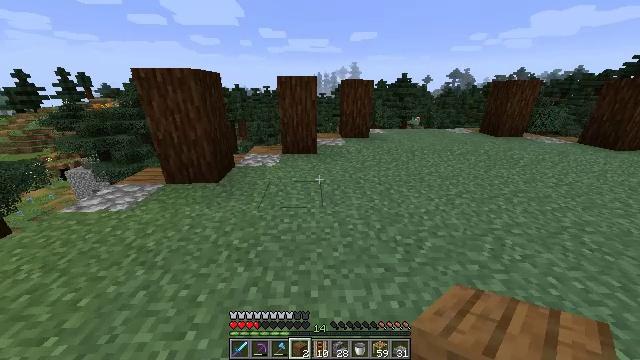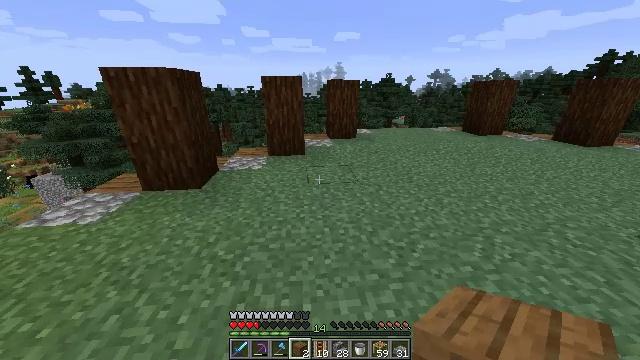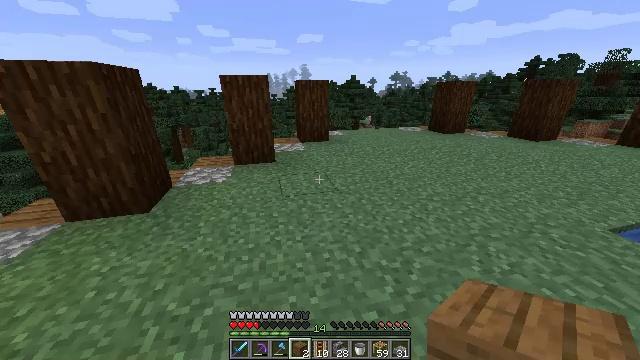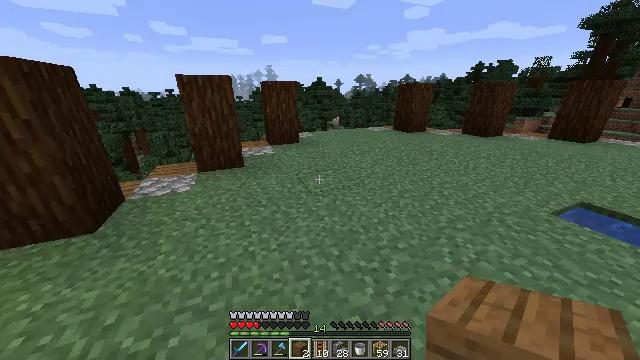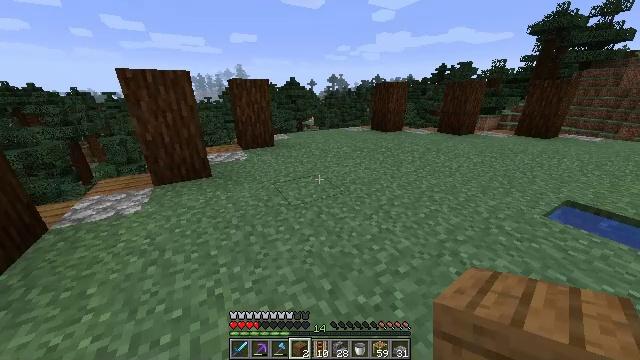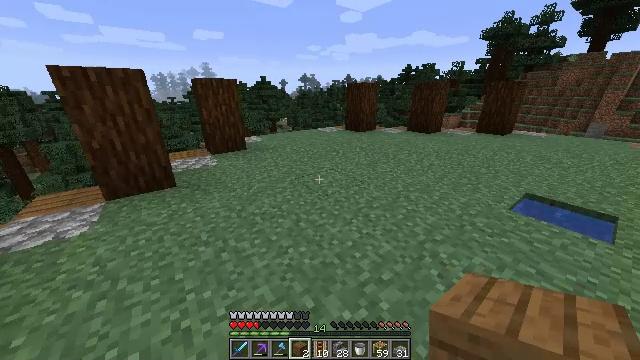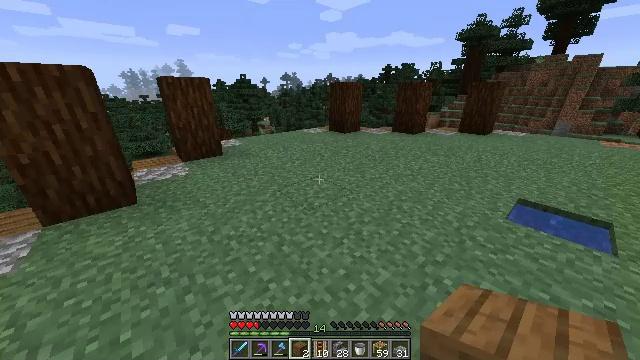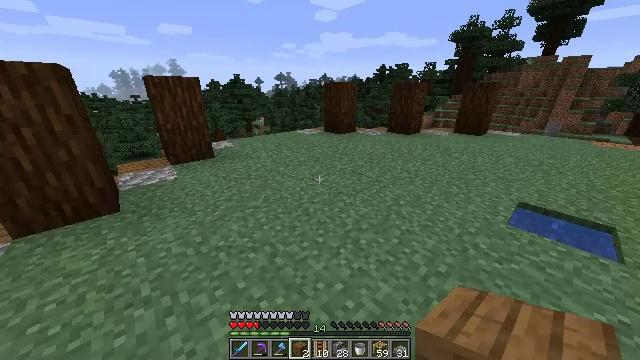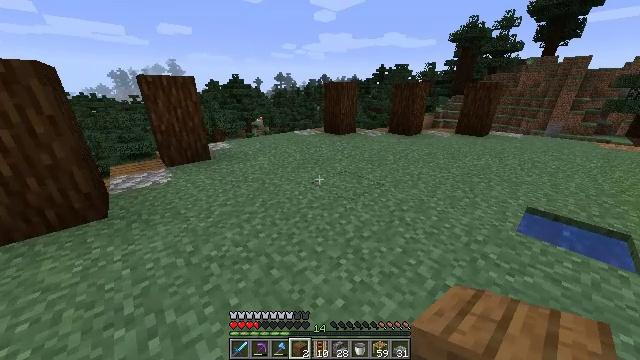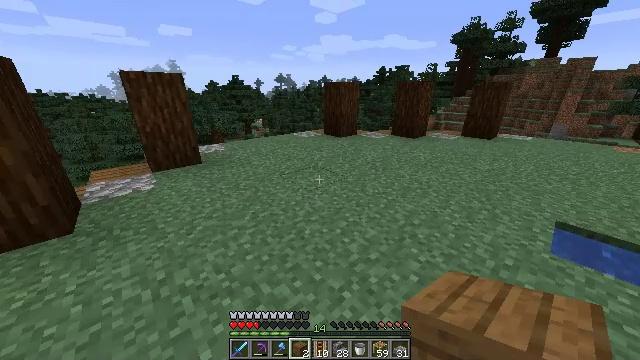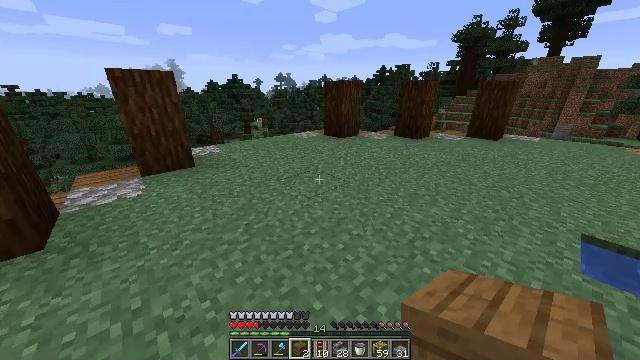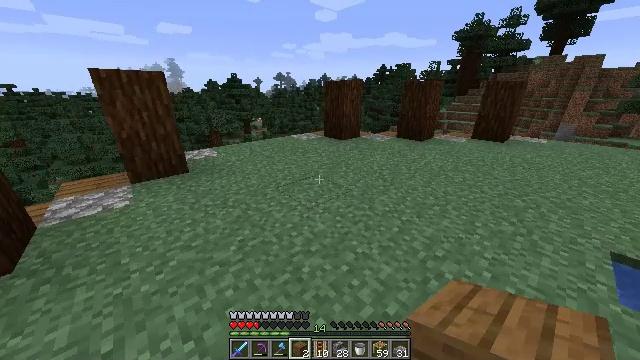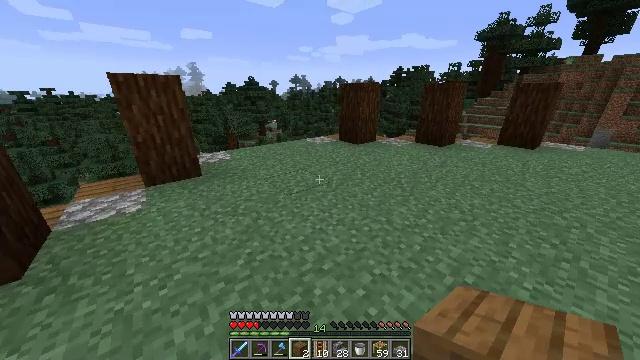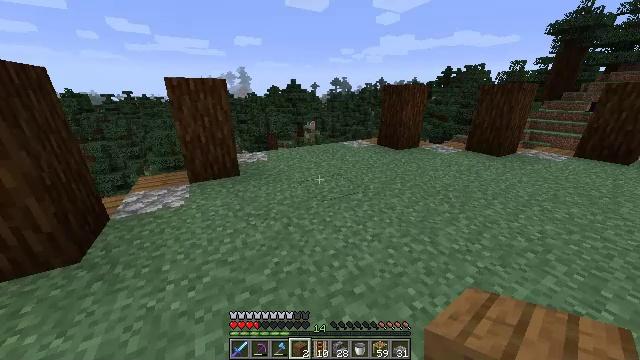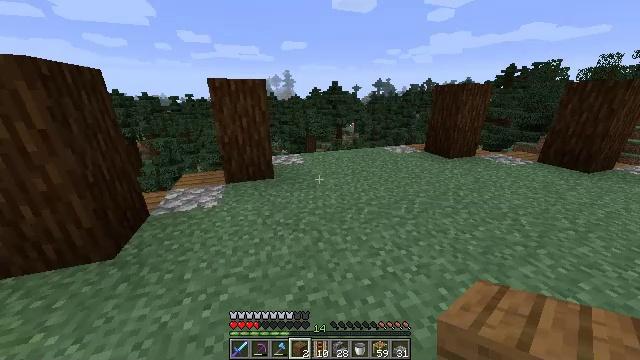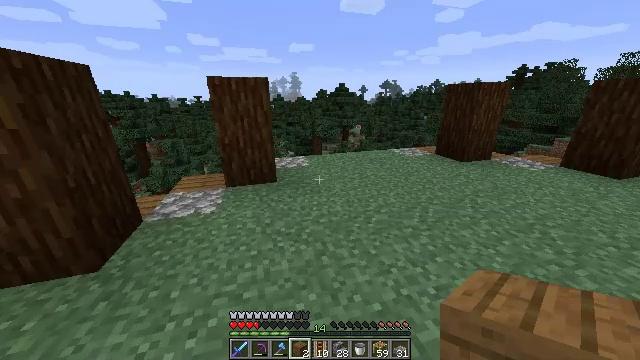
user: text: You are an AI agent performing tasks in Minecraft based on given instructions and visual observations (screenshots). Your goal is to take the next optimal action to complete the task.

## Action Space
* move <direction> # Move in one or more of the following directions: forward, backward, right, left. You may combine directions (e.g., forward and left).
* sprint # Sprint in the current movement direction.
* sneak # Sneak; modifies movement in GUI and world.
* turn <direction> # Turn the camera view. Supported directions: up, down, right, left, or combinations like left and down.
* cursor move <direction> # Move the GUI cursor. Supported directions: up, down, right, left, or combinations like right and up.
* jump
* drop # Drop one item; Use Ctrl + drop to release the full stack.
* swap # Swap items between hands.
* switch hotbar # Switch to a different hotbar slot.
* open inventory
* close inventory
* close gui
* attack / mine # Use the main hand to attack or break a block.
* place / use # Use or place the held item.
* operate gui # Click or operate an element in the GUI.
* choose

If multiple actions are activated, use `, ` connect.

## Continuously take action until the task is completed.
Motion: motion action
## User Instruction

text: Dig up the grass block for dirt.
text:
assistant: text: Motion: move forward, turn right
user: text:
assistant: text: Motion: move forward, turn right
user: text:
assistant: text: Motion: move forward, sprint, turn right
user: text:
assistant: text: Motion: move forward, sprint, turn right
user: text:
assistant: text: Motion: move forward, sprint, turn right
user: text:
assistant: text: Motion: move forward, turn right
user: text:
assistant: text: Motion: move forward, turn right
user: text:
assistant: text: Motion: move forward
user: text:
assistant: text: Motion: move forward
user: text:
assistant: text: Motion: move forward
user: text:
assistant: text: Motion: move forward, sprint
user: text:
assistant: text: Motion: move forward, sprint, turn left
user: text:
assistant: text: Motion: move forward, sprint, turn left
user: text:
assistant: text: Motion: move forward, sprint, turn left
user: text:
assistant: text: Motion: move forward, turn left
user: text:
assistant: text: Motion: move forward
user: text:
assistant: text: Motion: move forward, turn left
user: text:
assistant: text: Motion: move forward, turn left
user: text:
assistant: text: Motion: move forward, turn left and down
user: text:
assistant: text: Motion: move forward and move right, turn left
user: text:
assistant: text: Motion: move forward and move right
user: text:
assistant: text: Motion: move forward and move right, turn left
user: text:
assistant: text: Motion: move forward and move right, turn left and down
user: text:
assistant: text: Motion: move forward and move right, turn left and down
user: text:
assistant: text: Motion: move forward and move right, turn left and down
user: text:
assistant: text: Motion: move forward and move right, turn left and down
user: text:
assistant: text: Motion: move forward and move right, turn left
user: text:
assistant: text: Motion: move forward and move right, turn left and down
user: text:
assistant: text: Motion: move forward and move right, turn left and down
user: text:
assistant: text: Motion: move forward and move right, turn left and down